Aerial crown-view tile of a tropical tree (Barro Colorado Island, Panama), acquired 20241014:
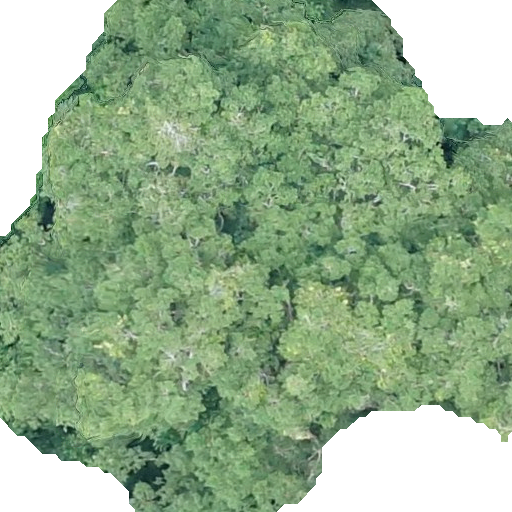
Species: Brosimum alicastrum
GBIF accepted scientific name: Brosimum alicastrum
Crown area: 352.67 m²